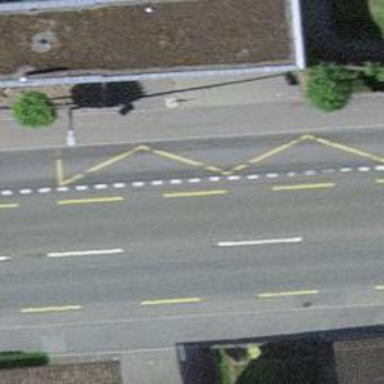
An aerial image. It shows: Public transport stop position.